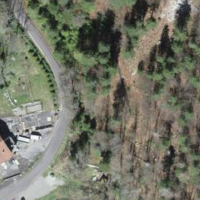
EUNIS habitat code: 44
Species observed at this site:
Anas platyrhynchos
Cygnus olor
Lapsana communis
Achillea millefolium
Linaria vulgaris
Anguis fragilis